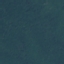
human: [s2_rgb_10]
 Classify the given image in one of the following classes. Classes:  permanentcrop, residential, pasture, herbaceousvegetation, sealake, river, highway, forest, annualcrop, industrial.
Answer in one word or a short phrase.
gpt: Forest